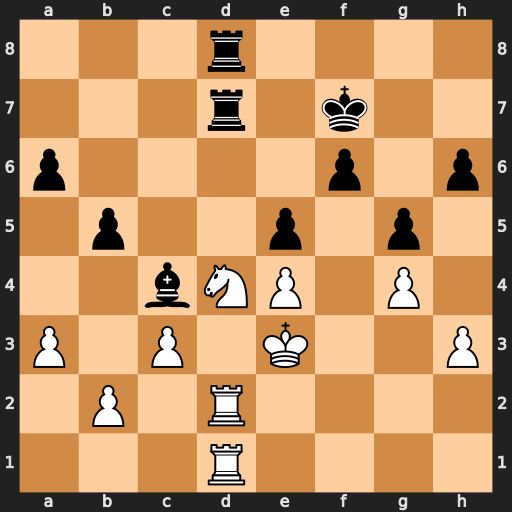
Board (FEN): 3r4/3r1k2/p4p1p/1p2p1p1/2bNP1P1/P1P1K2P/1P1R4/3R4
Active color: w
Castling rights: -
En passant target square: -
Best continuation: Nc6 Rxd2 Nxd8+ Rxd8 Rxd8